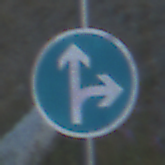
Verkehrszeichen: VorgeschriebeneFahrtrichtungGeradeausOderRechts
Umgebung: Outdoor, RoadRail
Tageszeit: SunriseSunset
Wetter: Clear
Licht: Natural
Jahreszeit: NotSpecified
Kontrast: LowContrast